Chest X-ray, PA view. Patient: 34 years old, sex M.
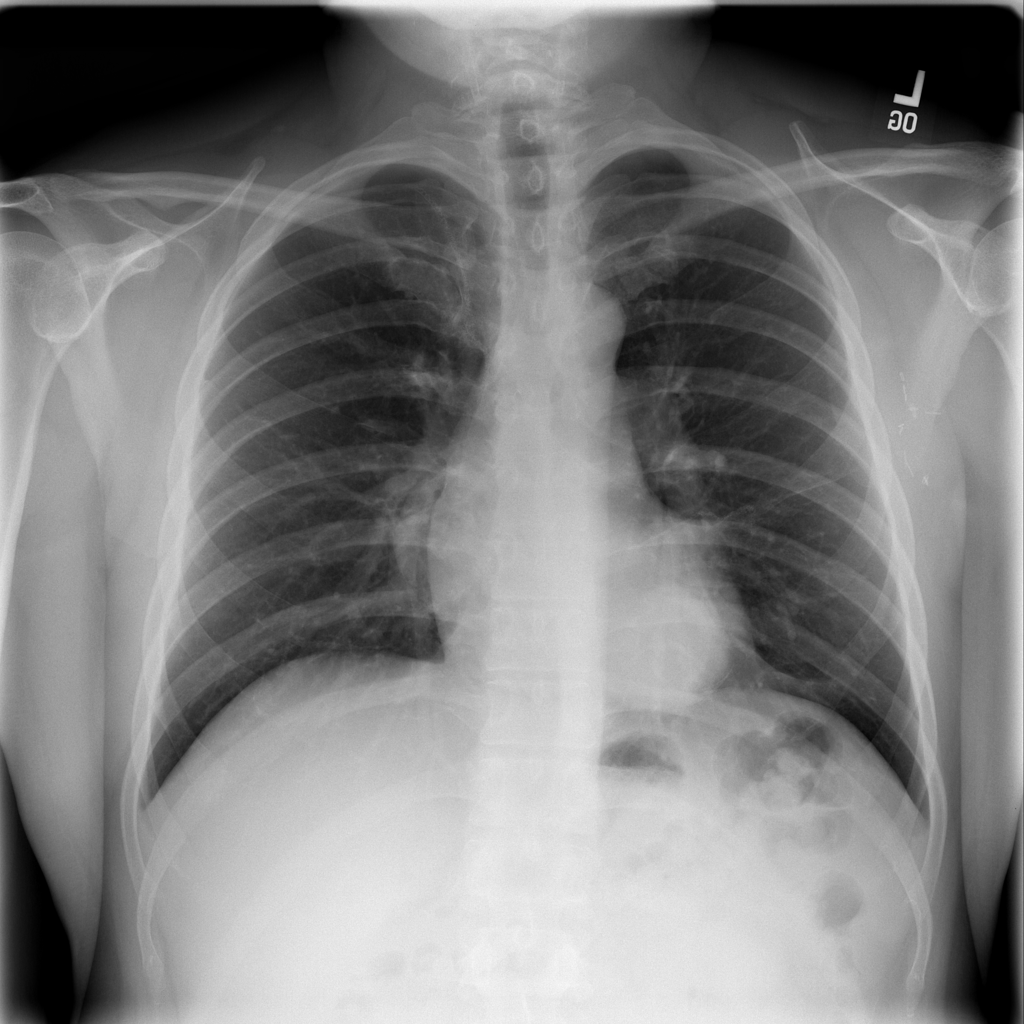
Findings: No Finding